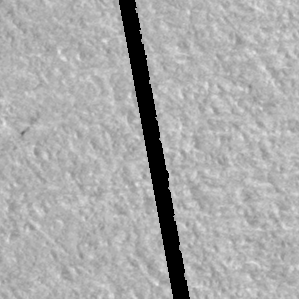
Label: frost